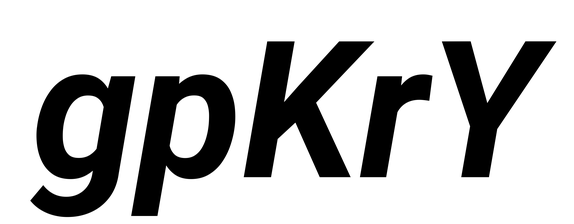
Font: Roboto-Italic_Bold_Italic